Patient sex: F
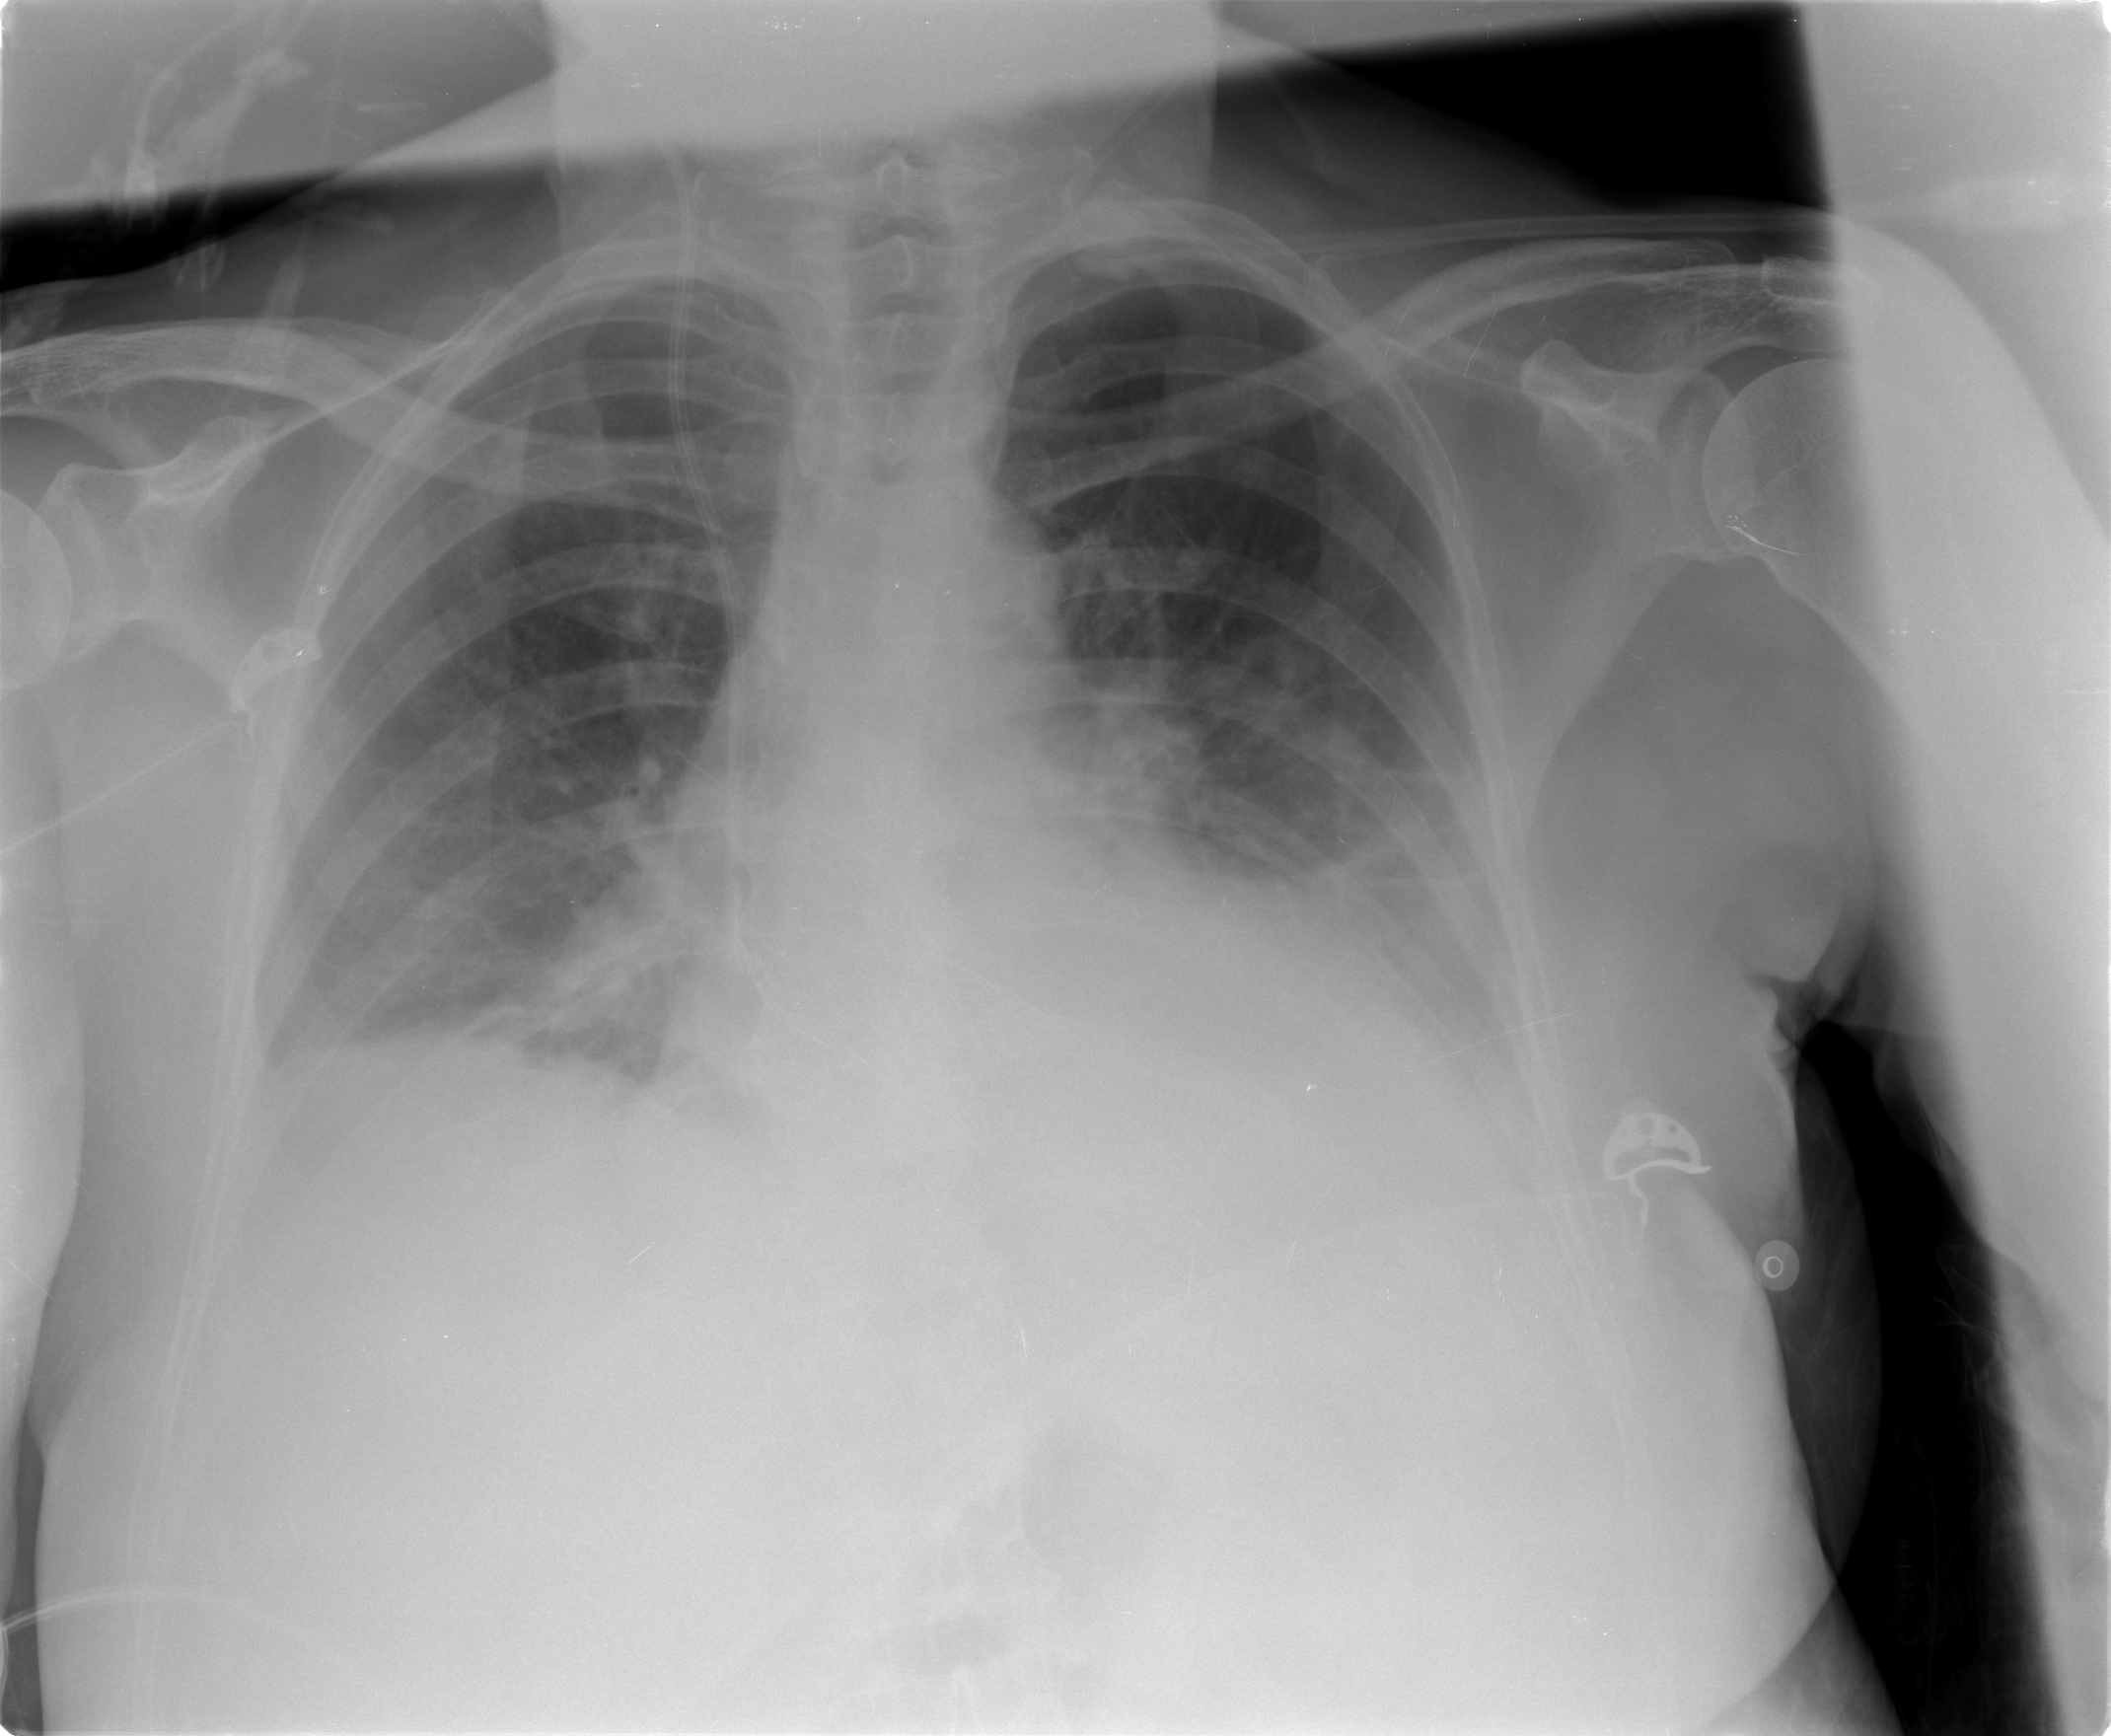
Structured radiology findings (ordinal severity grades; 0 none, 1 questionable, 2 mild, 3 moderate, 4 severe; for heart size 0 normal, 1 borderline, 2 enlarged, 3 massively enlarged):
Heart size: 2
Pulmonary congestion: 2
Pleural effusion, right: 2
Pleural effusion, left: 2
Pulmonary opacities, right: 1
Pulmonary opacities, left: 0
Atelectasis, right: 2
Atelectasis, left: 2